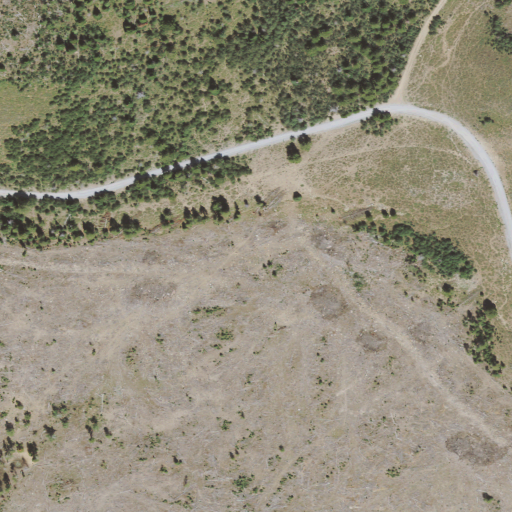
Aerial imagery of valley in Utah named Log Cabin Hollow containing shrub, deciduous forest, open development, evergreen forest, and grassland